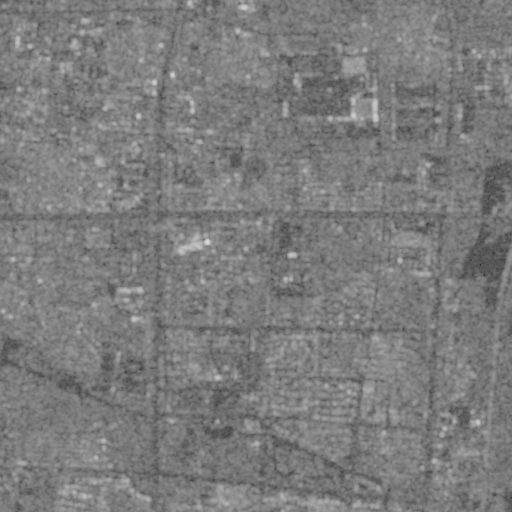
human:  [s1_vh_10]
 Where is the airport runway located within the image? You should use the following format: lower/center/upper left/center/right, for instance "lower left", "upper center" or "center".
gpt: The airport runway is located in the center left of the image.
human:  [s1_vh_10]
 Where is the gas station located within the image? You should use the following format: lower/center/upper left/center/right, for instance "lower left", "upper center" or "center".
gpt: The gas station is located in the upper center of the image.
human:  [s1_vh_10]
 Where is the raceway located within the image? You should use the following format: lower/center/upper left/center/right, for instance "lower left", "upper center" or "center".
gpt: The raceway is located in the center left of the image.
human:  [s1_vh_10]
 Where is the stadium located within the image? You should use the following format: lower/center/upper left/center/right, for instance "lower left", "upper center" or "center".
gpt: The stadium is located in the center of the image.
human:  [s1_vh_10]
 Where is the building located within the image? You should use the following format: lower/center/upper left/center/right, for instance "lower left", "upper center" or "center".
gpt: There is no building in the image.

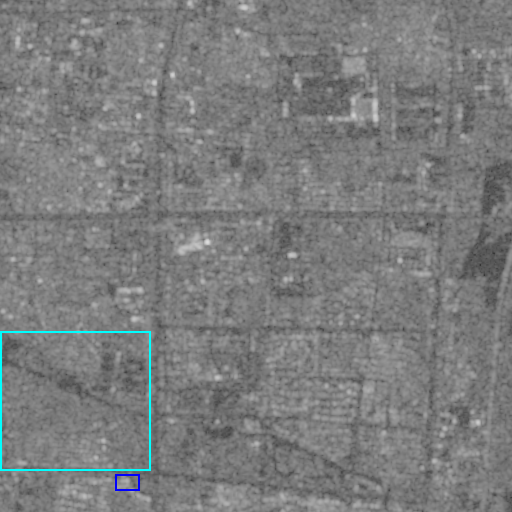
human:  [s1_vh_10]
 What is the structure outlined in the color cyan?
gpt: The structure outlined in cyan is a park.
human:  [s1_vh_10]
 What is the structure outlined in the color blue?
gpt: The structure outlined in blue is a parking lot.
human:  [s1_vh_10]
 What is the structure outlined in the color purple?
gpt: There is no purple outline.